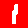
Digit: 1